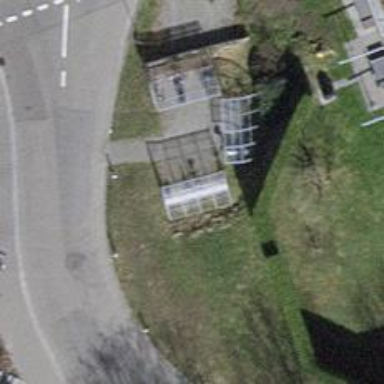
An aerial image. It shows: Bicycle parking area with stands.